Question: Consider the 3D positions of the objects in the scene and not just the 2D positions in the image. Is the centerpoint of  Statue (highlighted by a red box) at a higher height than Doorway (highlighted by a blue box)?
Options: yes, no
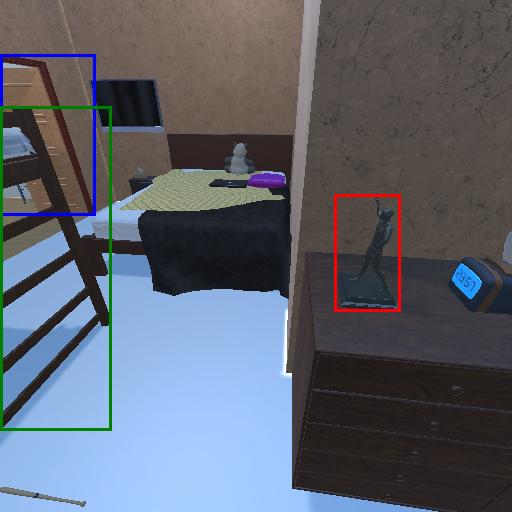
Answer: yes